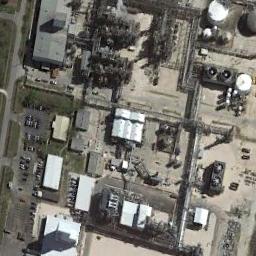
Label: industrial_area